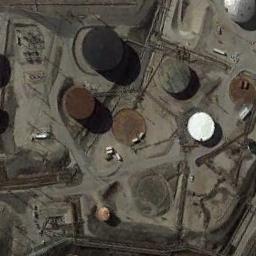
Label: storage tanks